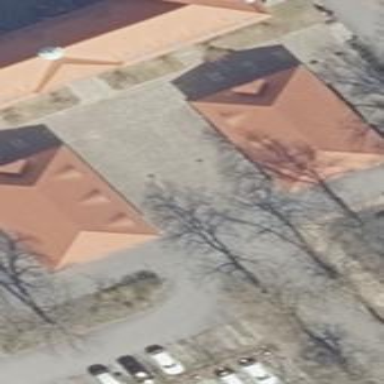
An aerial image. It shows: Garages with hipped roofs made of roof tiles.